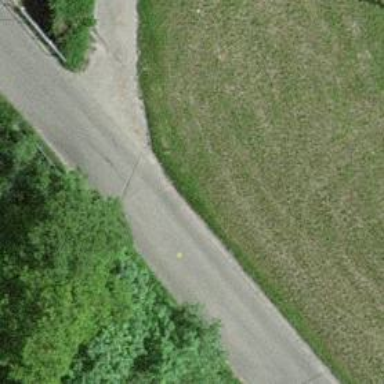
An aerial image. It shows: Tertiary road.